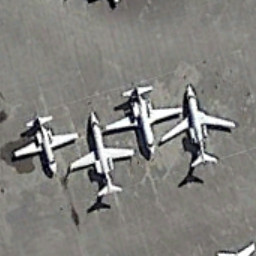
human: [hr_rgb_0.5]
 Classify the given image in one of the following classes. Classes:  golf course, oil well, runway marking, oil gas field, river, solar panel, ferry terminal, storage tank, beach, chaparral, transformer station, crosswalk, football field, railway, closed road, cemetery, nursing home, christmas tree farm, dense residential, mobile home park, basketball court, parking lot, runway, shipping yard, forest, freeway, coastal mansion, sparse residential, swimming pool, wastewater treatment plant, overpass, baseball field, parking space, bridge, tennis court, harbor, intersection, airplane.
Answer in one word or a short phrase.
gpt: airplane